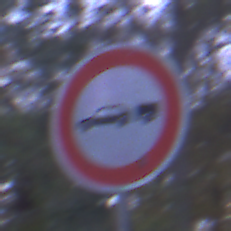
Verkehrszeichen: VerbotPersonenkraftwagenMitAnhaenger
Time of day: Night
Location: Outdoor (Suburban)
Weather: PartlyCloudy
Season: NotSpecified
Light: Artificial